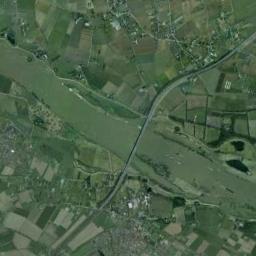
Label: river